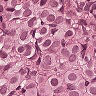
Metastatic tissue present: yes